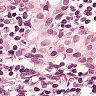
Metastatic tissue present: yes